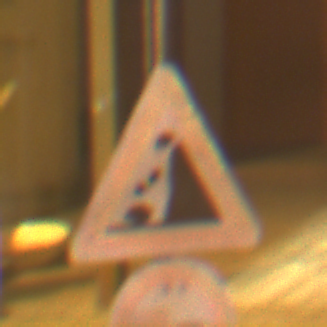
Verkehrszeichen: SteinschlagRechts
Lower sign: UeberholverbotKraftfahrzeuge
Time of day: Night
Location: Outdoor (Urban)
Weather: Clear
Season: NotSpecified
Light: Artificial